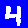
Digit: 4